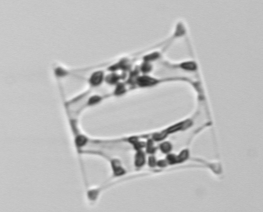
Label: Eucampia